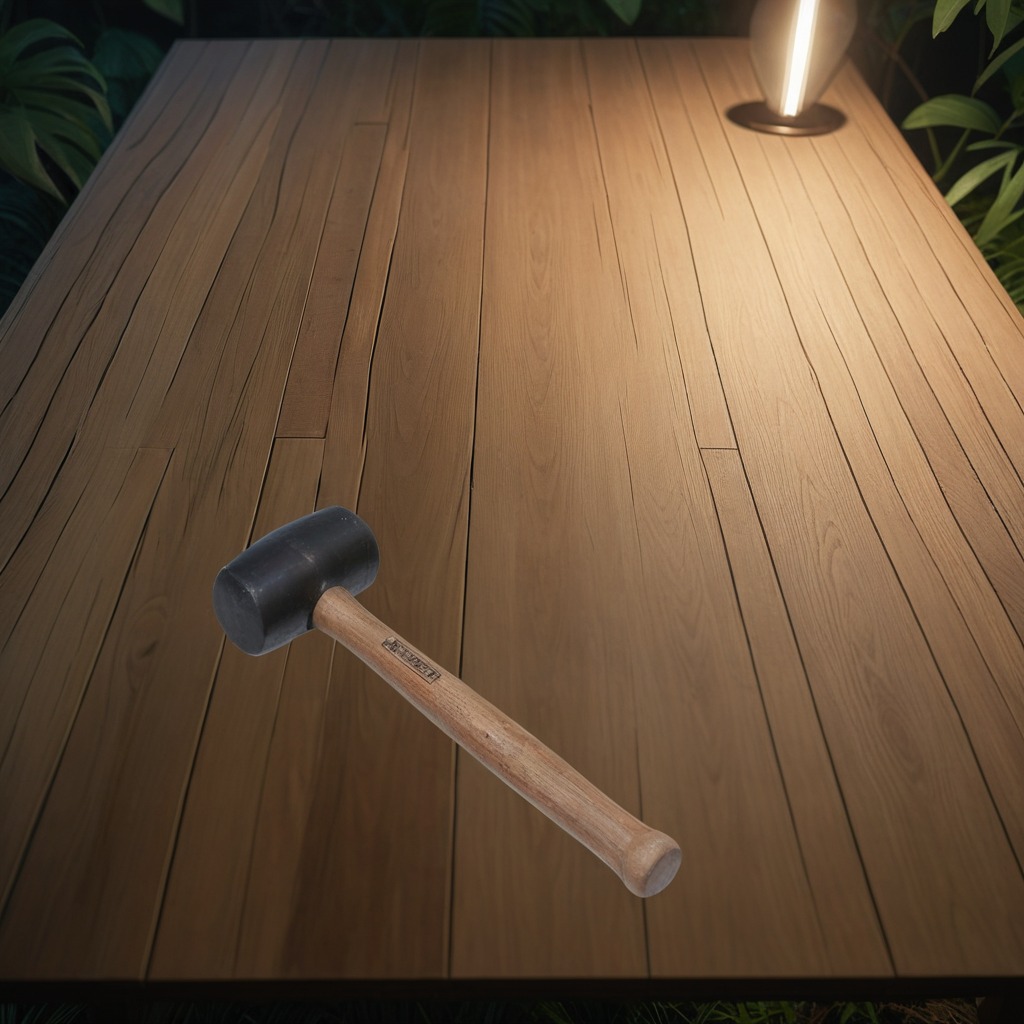
A hammer is lying on the wooden table inside a jungle field workshop tent at night.